Question: I'm trying to add a pinned tab icon that is visible in Safari, like this:

I have found this instruction: <URL>
However, when I use this construction in my app.html.eex like this:
'''
<link rel="mask-icon" href="<%= static_path(@conn, "/website_icon.svg") %>" color="red" >
'''
or
'''
<link rel="mask-icon" href="/website_icon.svg") color="red" >
'''
where the website_icon.svg is in the static root;
the page redirects me to localhost:4000/website_icon.svg, which is correct, but then shows a 404 error page as if it should have been pointed towards in the router.
So my question: How can I get Phoenix to get the mask-icon to display correctly, rather than getting a 404?
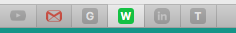
Answer: In your 'endpoint.ex' file, there is a line specifying what the static plug should handle. Mine looks like the following
'''
plug Plug.Static,
at: "/", from: :my_app, gzip: false,
only: ~w(css fonts images js favicon.ico robots.txt)
'''
You will want to either put your file in the images directory, or add a 'website_icon.svg' similar to the 'favicon.ico' entry.